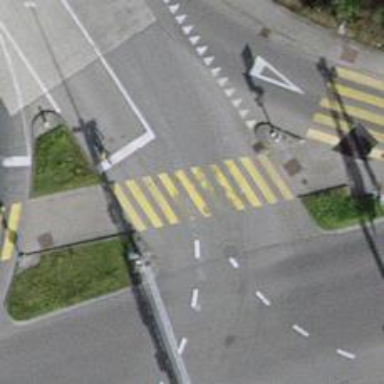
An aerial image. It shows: Crossing with traffic signals.